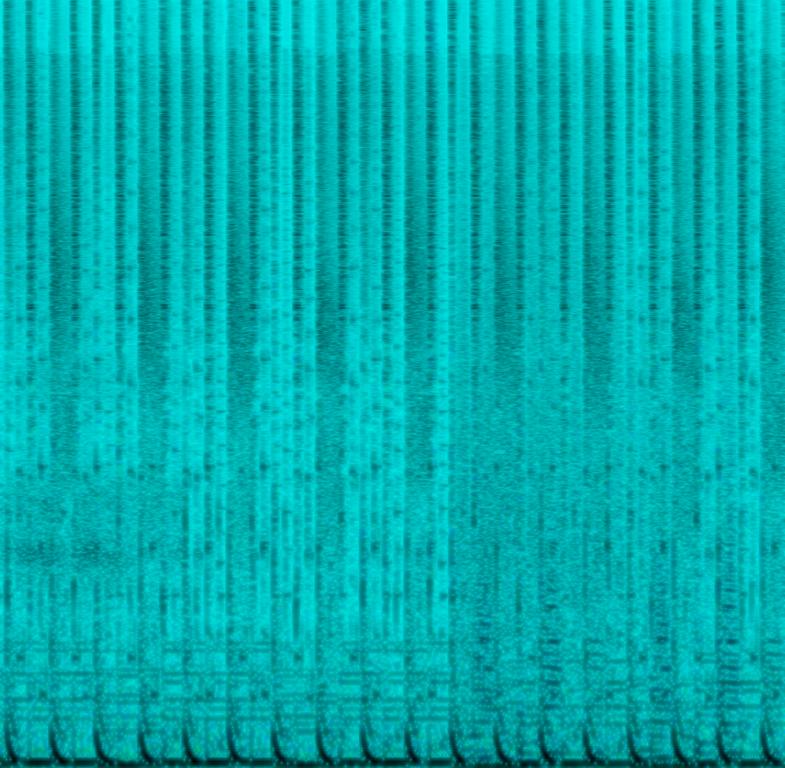
A digital drum is playing a four on the floor groove with a kick on every beat and a noisy sounding snare. A synth bass sound is playing a bassline along with a sub bass. On top of that a synth pluck sound is playing a fast arpeggiated melody. A noise sound is used as an atmospheric element. This song may be playing in an arcade video-game.